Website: macys
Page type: customer-info-address
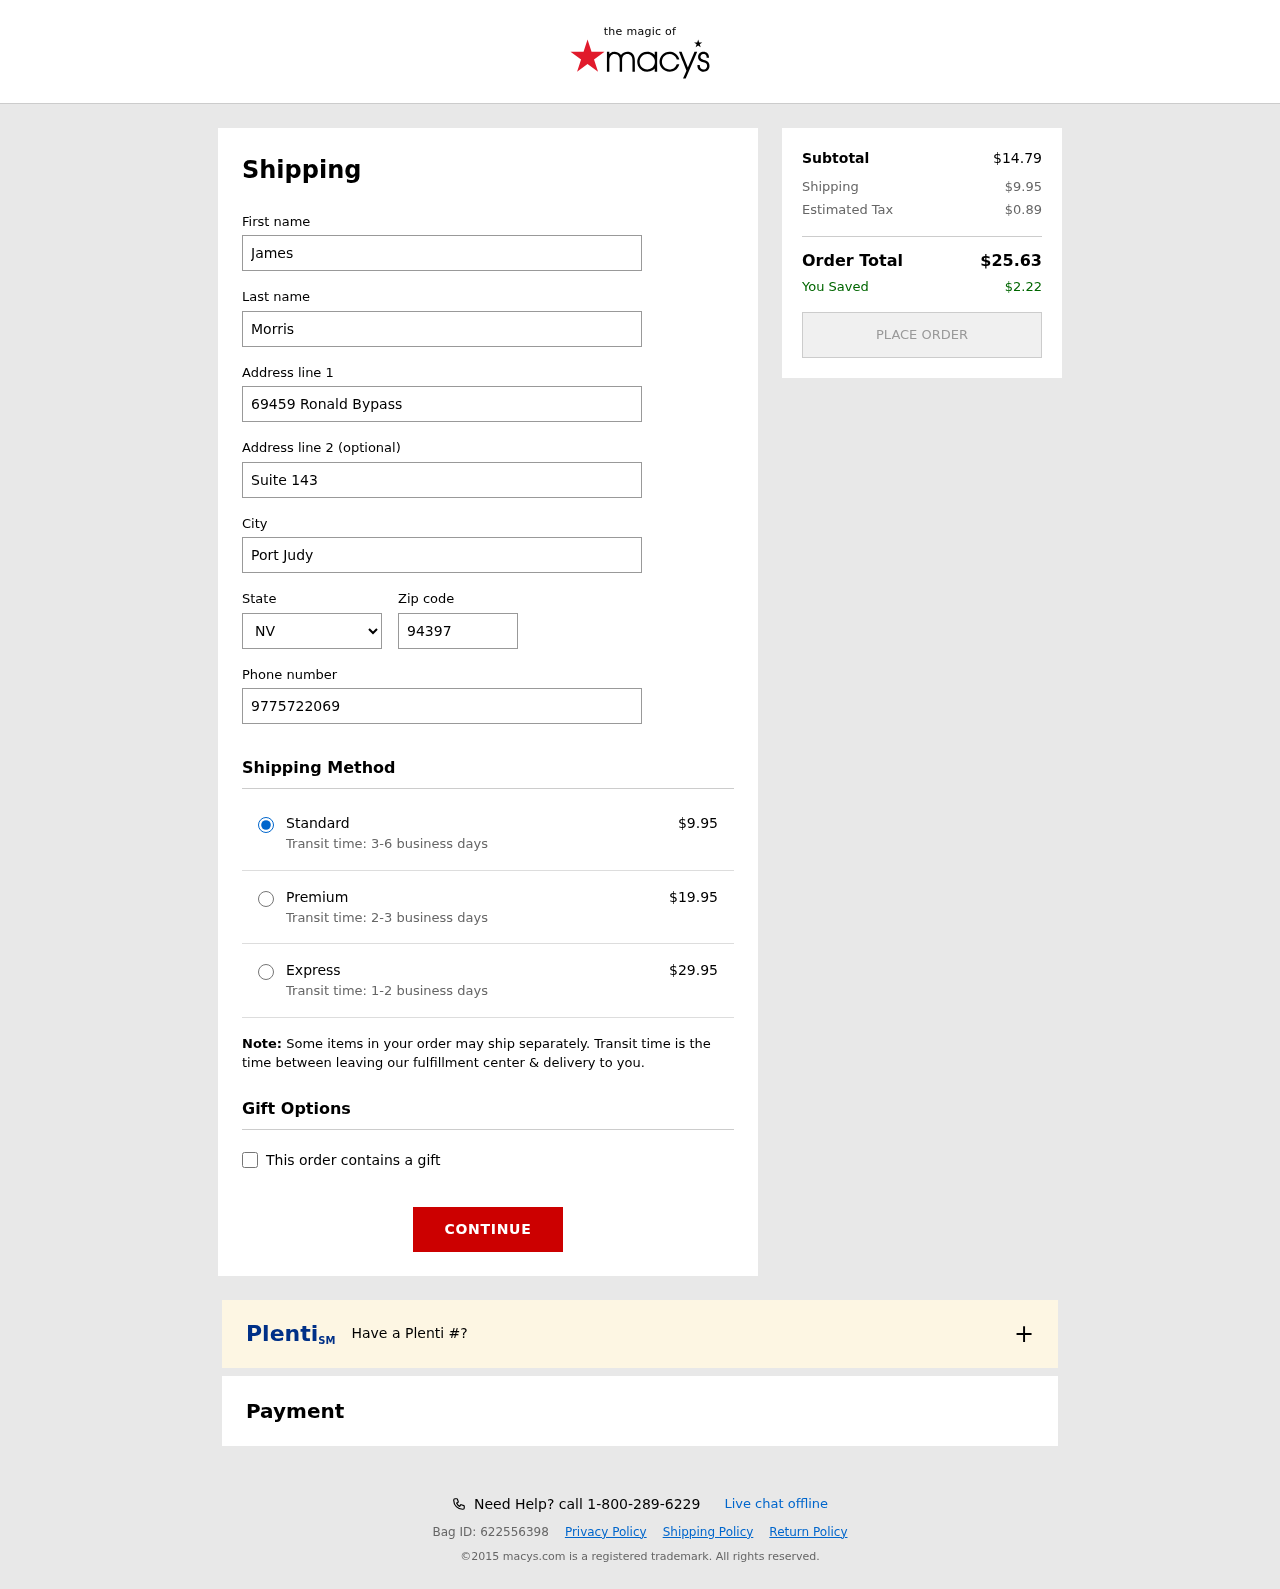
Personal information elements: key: PII_CITY
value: Port Judy
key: PII_FIRSTNAME
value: James
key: PII_LASTNAME
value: Morris
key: PII_PHONE
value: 9775722069
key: PII_POSTCODE
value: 94397
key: PII_STATE_ABBR
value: NV
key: PII_STREET
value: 69459 Ronald Bypass
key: PII_STREET2
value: Suite 143
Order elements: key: ORDER_SHIPPING_COST
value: $9.95
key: ORDER_SHIPPING_COST_PREMIUM
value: $19.95
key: ORDER_SHIPPING_COST_EXPRESS
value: $29.95
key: ORDER_SUBTOTAL
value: $14.79
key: ORDER_TAX
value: $0.89
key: ORDER_TOTAL
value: $25.63
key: ORDER_SAVINGS
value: $2.22